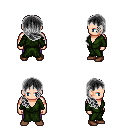
a pixel art fantasy rpg character, male body template, human, light skin, green robe, magenta pants, gray right-swept hairstyle, brown shoes, four views (front, back, left, right), 2x2 character sprite sheet, small pixel art, hard edges, no anti-aliasing